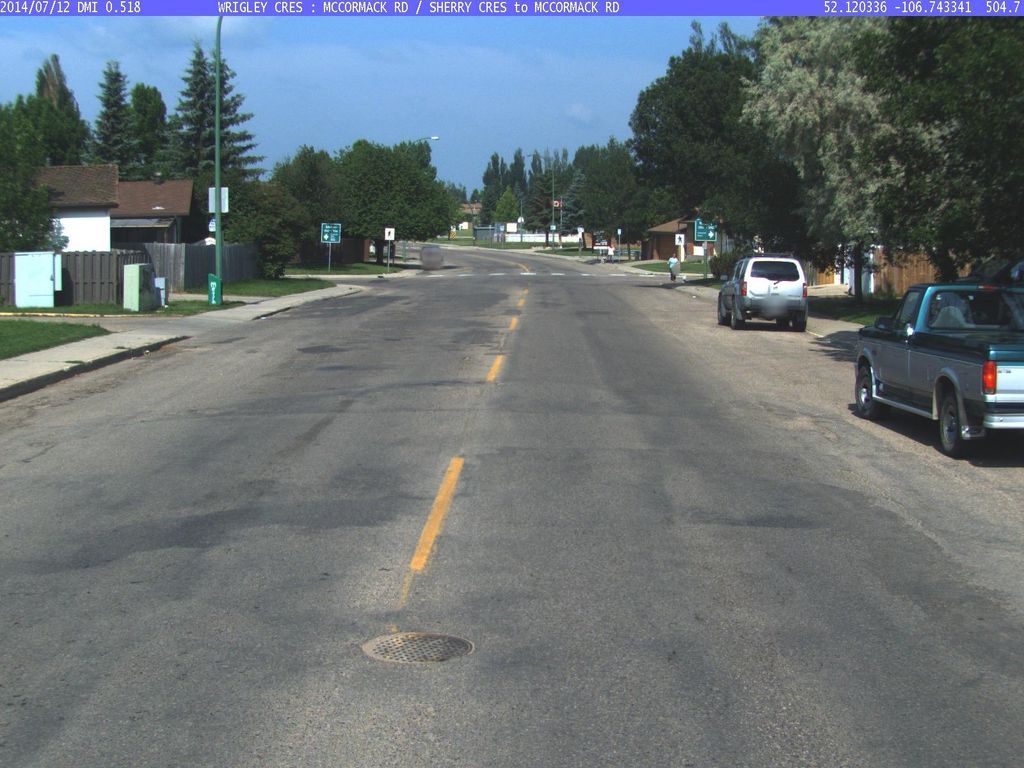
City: saskatoon